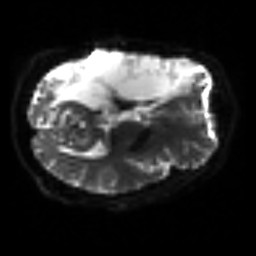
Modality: sbref
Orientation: axial
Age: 40
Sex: male
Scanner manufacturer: siemens
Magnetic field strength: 3 T
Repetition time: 3.2 s
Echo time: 0.081 s